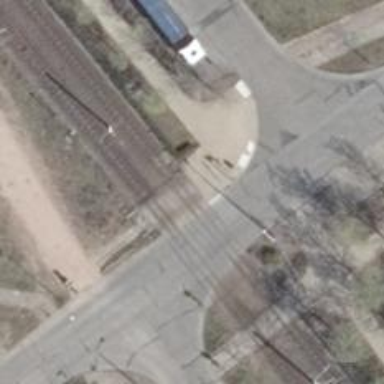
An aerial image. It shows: Railway level crossing.